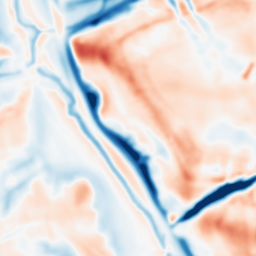
Category: multiscale
Decomposition family: dog_multiscale
Decomposition parameters: sigma_ratio: 1.4
n_scales: 5
base_sigma: 2
Upsampling method: cubic_mitchell
Upsampling parameters: scale: 8
Upsampling scale: 8